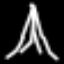
Label: The Eiffel Tower